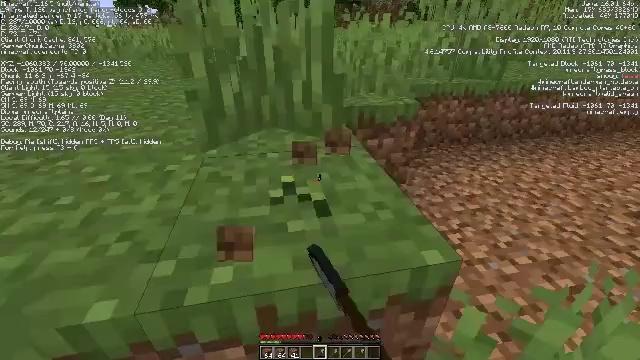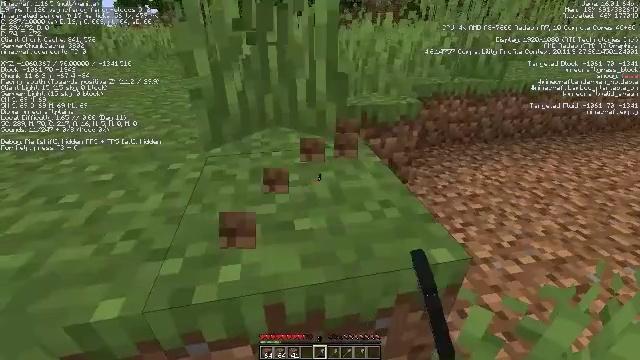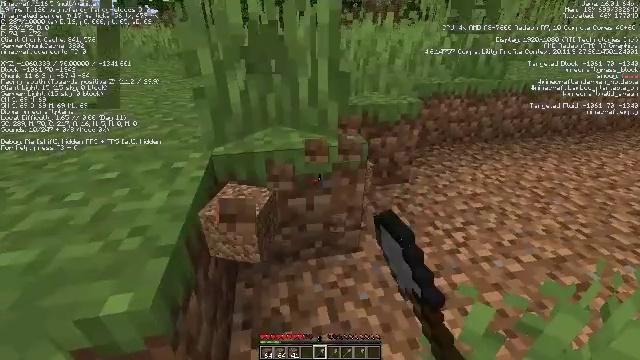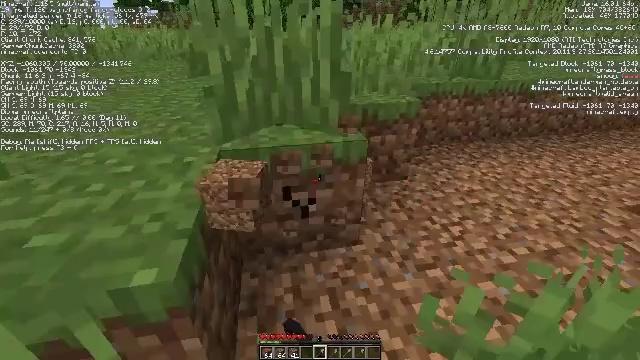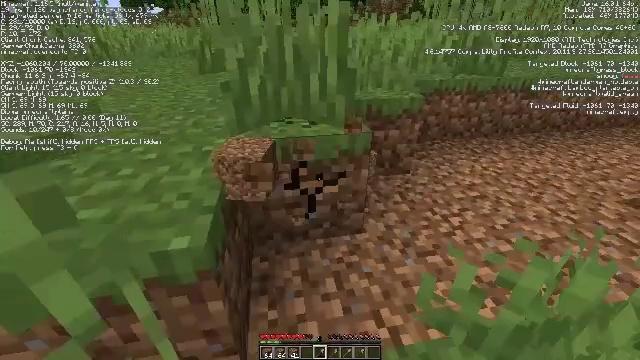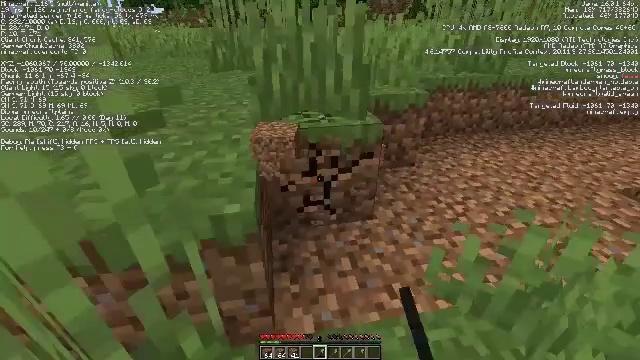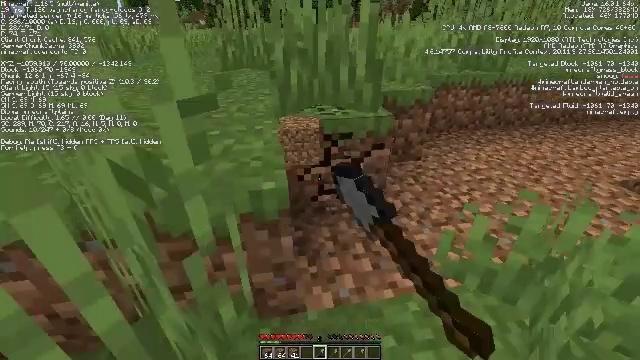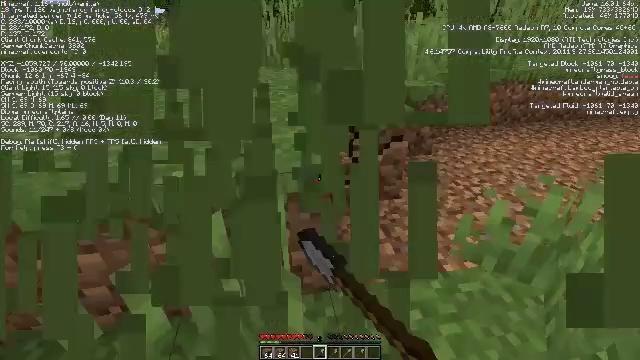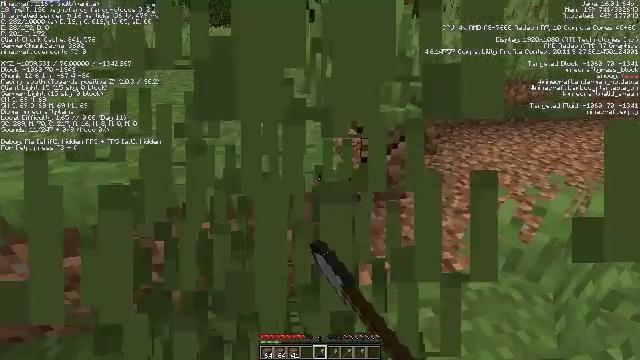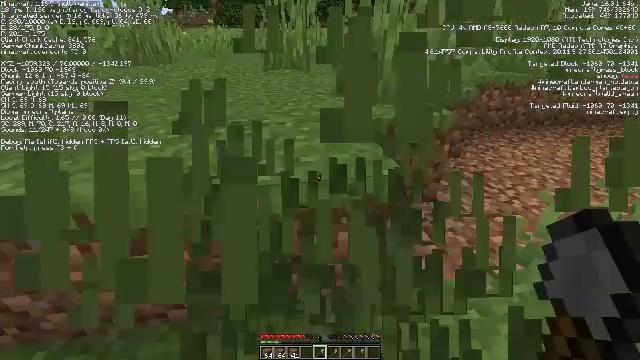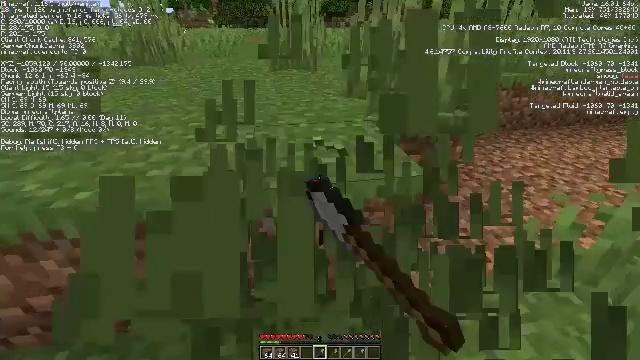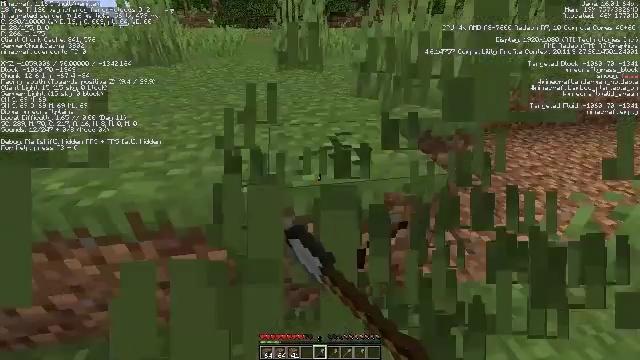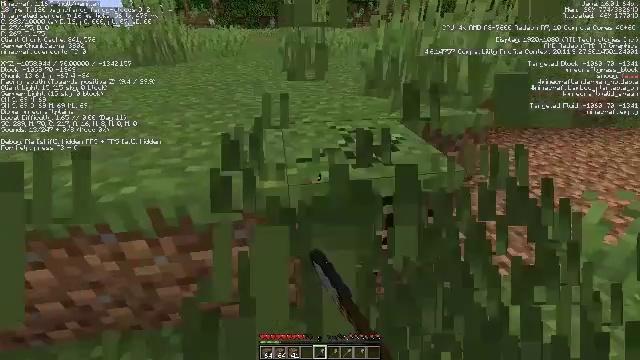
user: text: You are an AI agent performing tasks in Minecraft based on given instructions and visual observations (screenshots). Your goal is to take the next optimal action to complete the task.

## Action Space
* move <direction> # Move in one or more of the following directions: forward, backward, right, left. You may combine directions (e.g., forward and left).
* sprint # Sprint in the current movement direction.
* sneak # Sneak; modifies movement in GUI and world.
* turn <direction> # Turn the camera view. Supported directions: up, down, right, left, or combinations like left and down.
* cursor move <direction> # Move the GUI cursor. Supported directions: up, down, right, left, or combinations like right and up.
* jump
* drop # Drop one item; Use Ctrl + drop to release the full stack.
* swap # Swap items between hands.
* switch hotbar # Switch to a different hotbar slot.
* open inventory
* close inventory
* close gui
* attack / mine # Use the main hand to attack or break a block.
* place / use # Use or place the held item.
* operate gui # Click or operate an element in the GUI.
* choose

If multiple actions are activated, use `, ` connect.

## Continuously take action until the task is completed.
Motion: motion action
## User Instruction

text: Harvest tall grass for seeds.
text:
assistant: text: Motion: attack / mine
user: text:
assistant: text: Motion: move back, attack / mine
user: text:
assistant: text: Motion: move back, attack / mine
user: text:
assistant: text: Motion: move back and move left, attack / mine
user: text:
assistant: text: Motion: move back and move left, attack / mine
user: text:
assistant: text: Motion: move back and move left, attack / mine
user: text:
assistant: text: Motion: move left, attack / mine
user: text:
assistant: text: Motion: move left, attack / mine
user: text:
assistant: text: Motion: move left, attack / mine
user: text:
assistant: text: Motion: move left, attack / mine
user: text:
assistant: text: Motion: attack / mine
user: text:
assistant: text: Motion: attack / mine
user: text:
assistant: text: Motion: attack / mine